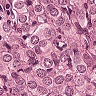
Metastatic tissue present: yes